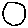
Label: circle